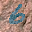
Label: 6